Question: I have a table and I want to make a graph on the basis of this table. What should be the Query for doing so.
Currently I want the top 5 amounts from this table; this table has about 8000 records. What will be the query that return top 5 amounts.
This is the table

Also Recommend
What should be the possible Queries that return two values that makes a graph, from this table.
**Sorry I Have Got the reason behind **
Mysql is reading The column Amount as a string value due to $ sign inside....
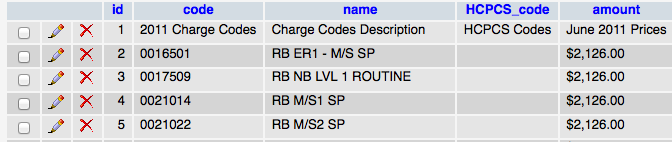
Answer: '''
SELECT code, amount FROM table WHERE id > 1 ORDER BY amount DESC LIMIT 0, 5;
'''
It will return ordered lines by amount that you could store in array. Use ASC instead of DESC for ascending order. Why does the first line contains something that should not be there?